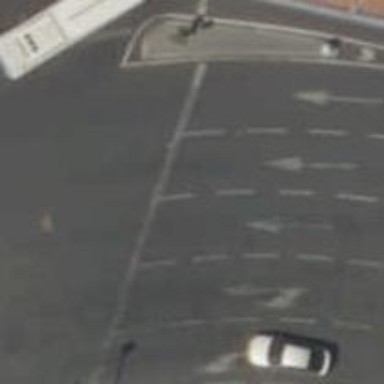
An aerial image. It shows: Road with traffic signals.